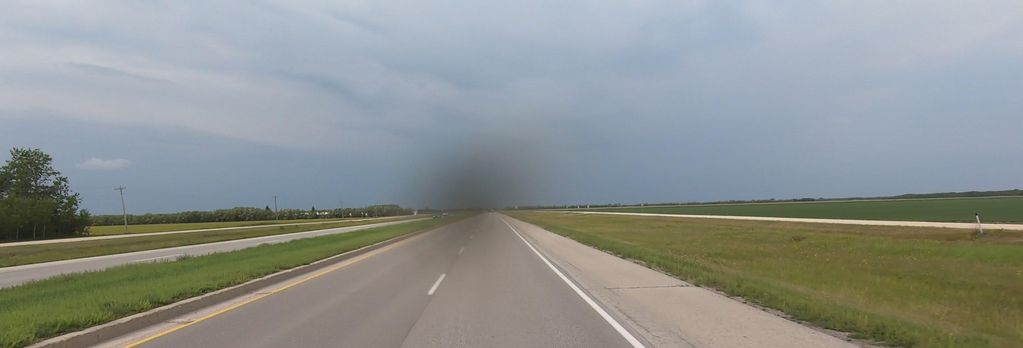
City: winnipeg